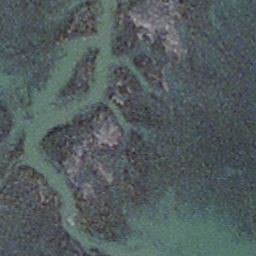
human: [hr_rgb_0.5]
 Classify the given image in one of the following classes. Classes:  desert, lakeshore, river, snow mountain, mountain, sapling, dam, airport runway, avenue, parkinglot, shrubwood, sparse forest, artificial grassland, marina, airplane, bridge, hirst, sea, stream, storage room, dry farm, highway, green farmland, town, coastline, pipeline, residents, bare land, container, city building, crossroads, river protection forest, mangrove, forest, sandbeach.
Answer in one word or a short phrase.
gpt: stream